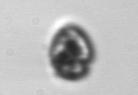
Label: Heterocapsa_rotundata